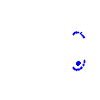
Particle: kaon